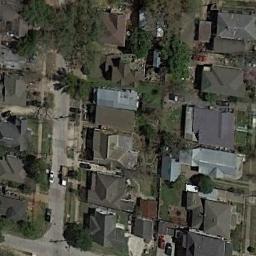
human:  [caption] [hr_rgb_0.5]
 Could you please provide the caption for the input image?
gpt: The medium residential area has lots of houses arranged in lines .

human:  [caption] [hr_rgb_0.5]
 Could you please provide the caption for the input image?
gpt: Many buildings are in medium residential area .

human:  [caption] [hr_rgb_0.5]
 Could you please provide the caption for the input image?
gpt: The medium residential is on the grass next to some trees and road .

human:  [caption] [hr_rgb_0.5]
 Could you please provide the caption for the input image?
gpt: Most of the houses in the mid-sized area are blue .

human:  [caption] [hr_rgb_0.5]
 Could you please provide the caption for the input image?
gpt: There are some black buildings on the medium residential area .